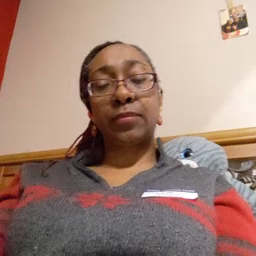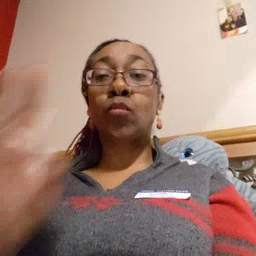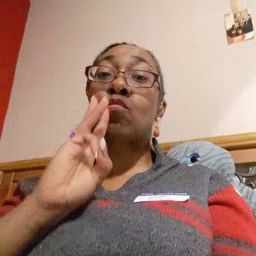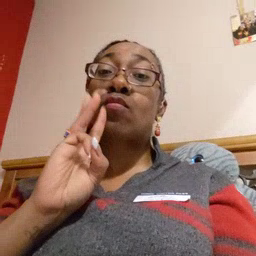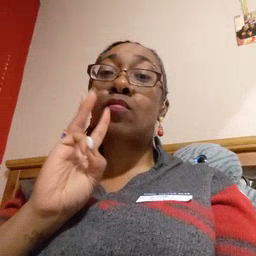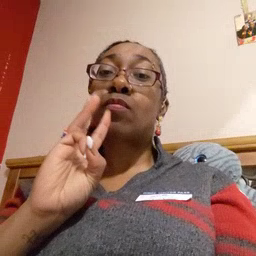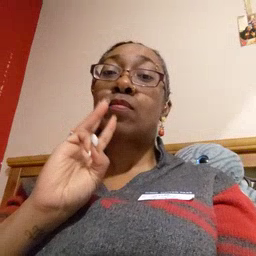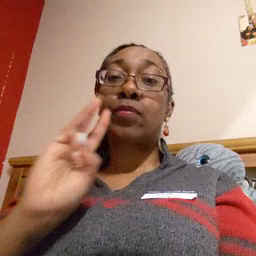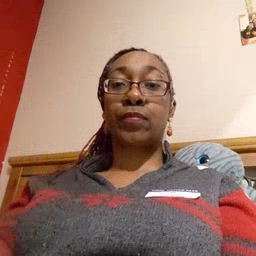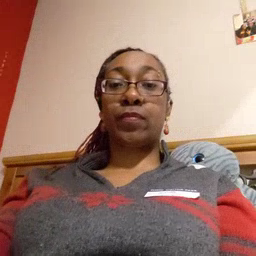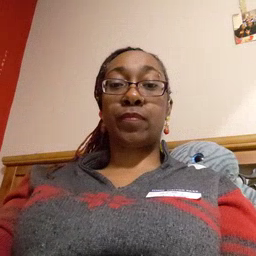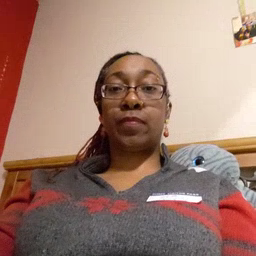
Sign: water